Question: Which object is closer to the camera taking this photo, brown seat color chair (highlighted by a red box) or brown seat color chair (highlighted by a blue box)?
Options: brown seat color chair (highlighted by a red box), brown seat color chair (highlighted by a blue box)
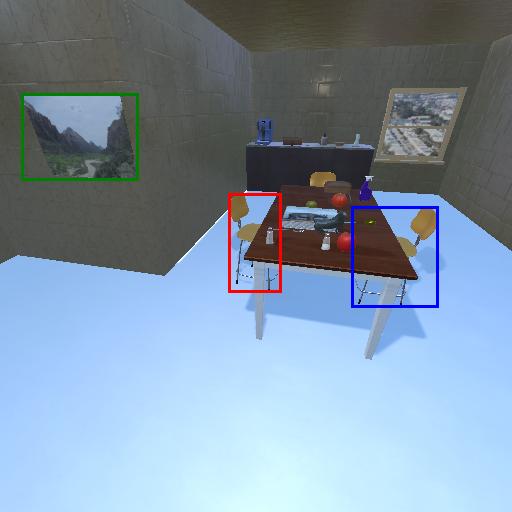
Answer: brown seat color chair (highlighted by a red box)